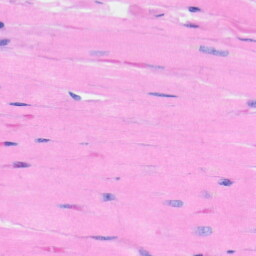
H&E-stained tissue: Heart